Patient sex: F
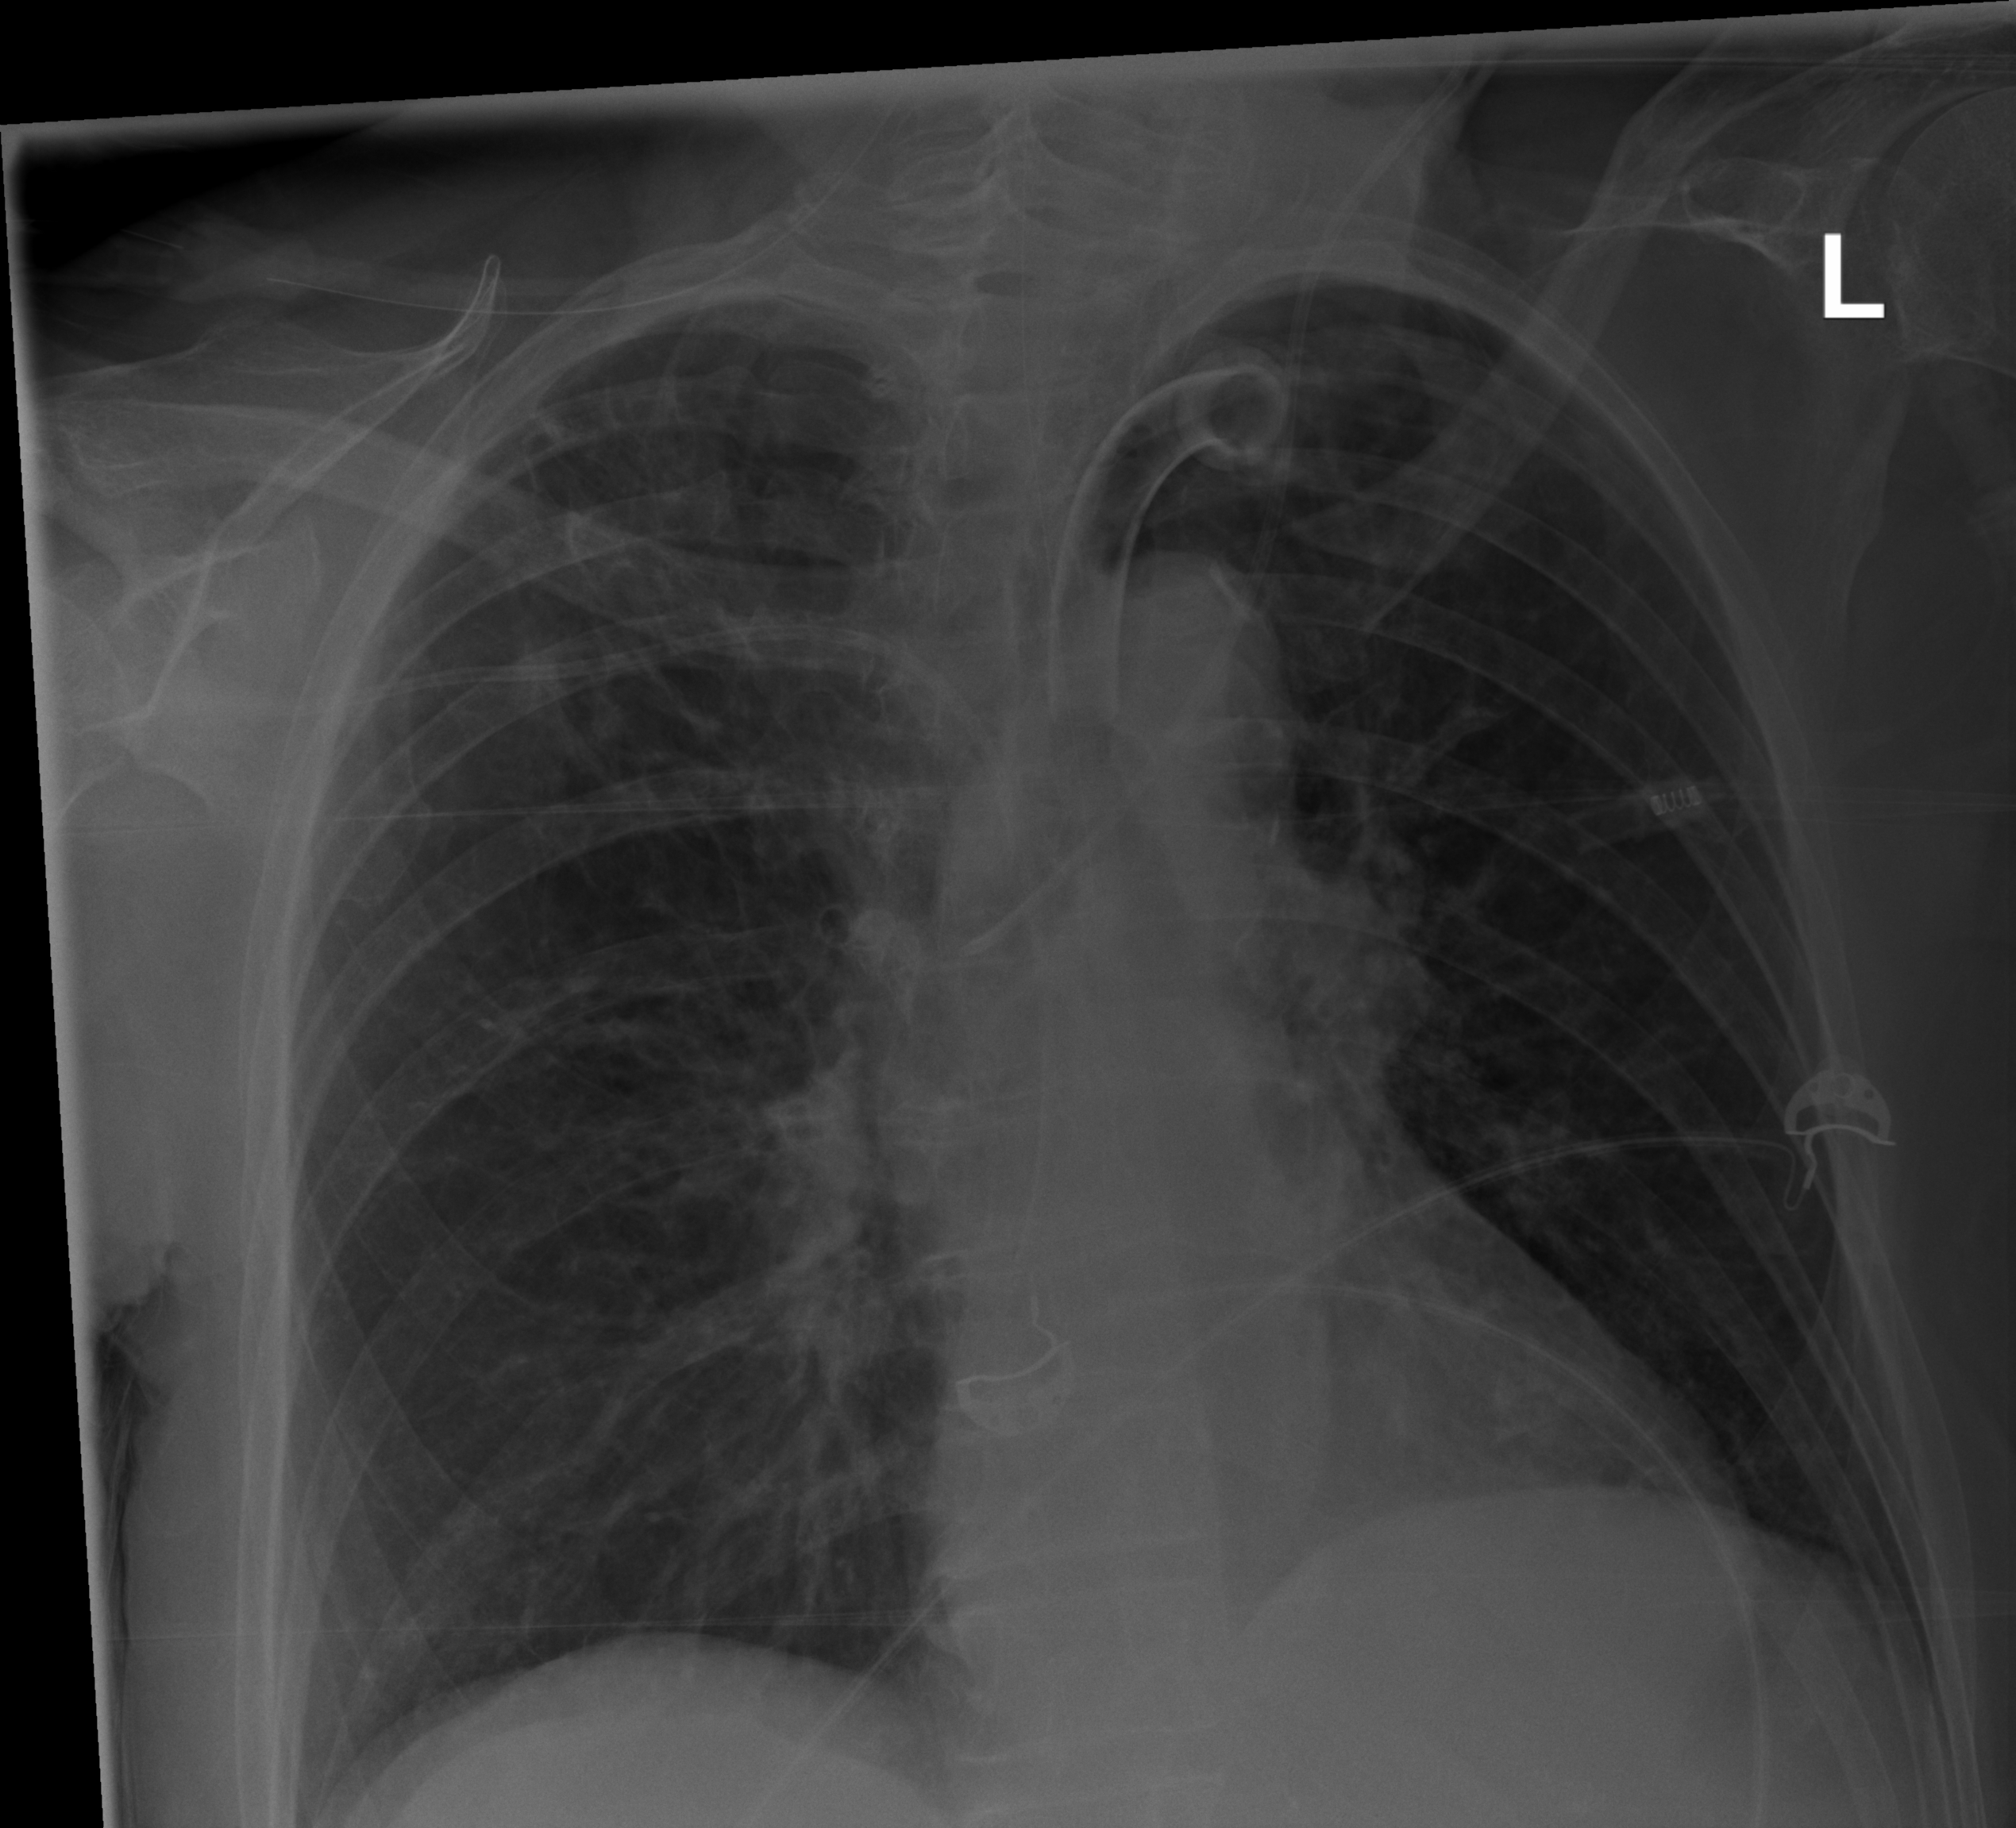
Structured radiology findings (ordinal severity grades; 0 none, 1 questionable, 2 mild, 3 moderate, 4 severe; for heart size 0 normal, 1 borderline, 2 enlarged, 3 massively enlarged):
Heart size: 0
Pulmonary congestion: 0
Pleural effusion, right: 0
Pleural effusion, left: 0
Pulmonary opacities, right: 2
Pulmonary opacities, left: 0
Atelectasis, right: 0
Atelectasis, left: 0